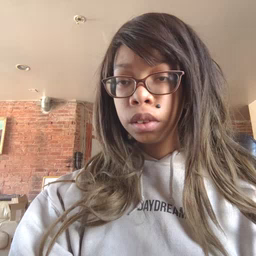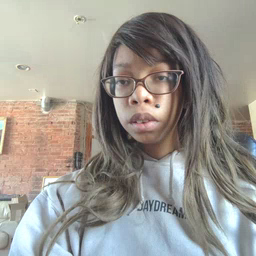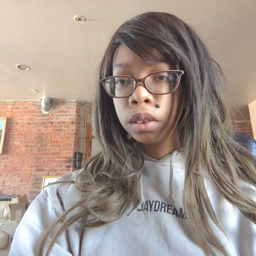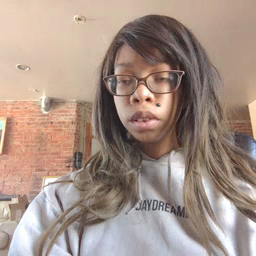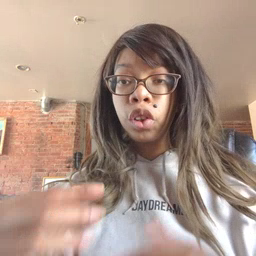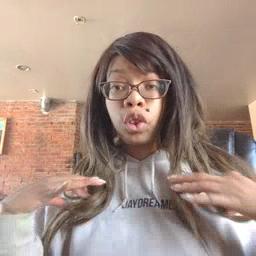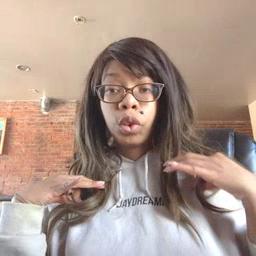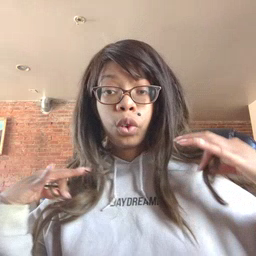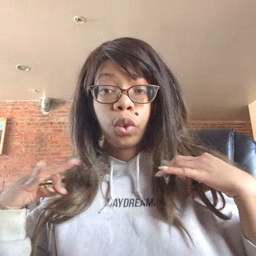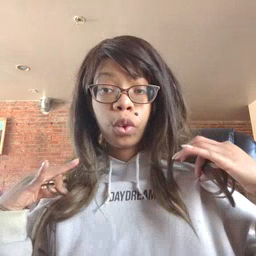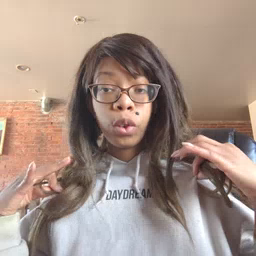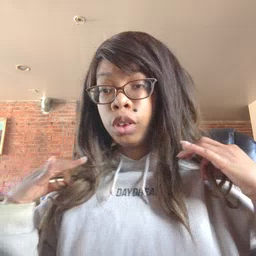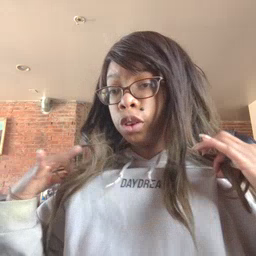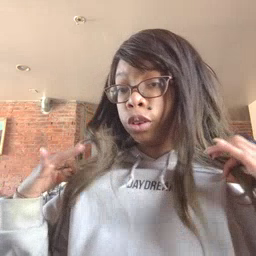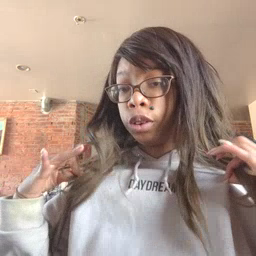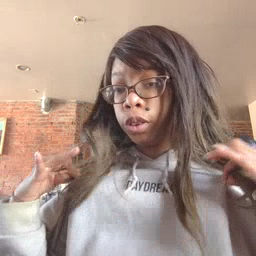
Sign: shirt